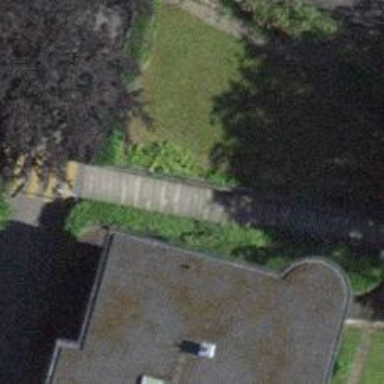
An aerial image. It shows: Set of concrete steps.